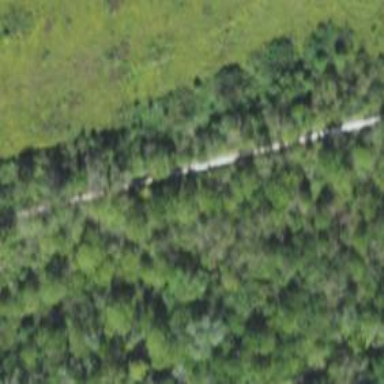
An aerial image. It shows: Abandoned railway line transformed into shared cycleway.